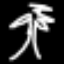
Label: palm tree